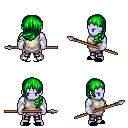
a pixel art fantasy rpg character, male body template, dark elf, purple skin, white tunic, metal pants, green left-swept hairstyle, white cloth bracers, black slippers, spear, four views (front, back, left, right), 2x2 character sprite sheet, small pixel art, hard edges, no anti-aliasing